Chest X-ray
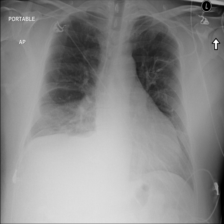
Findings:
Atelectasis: negative
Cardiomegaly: negative
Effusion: positive
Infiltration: positive
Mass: negative
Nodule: negative
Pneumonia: negative
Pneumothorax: negative
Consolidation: negative
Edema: negative
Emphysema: negative
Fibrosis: negative
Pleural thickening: negative
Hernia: negative